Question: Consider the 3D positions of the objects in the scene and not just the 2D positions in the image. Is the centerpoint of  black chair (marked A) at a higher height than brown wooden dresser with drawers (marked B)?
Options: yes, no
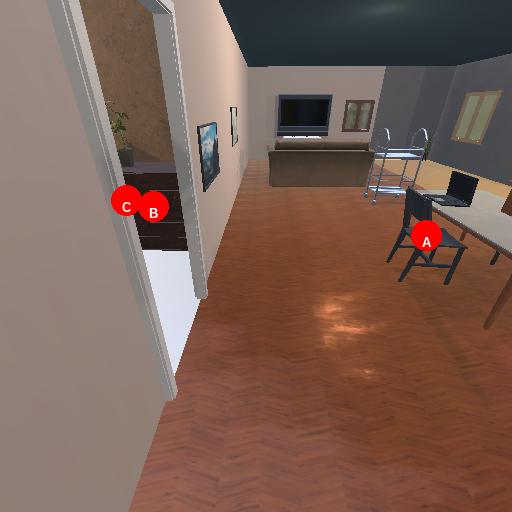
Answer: yes